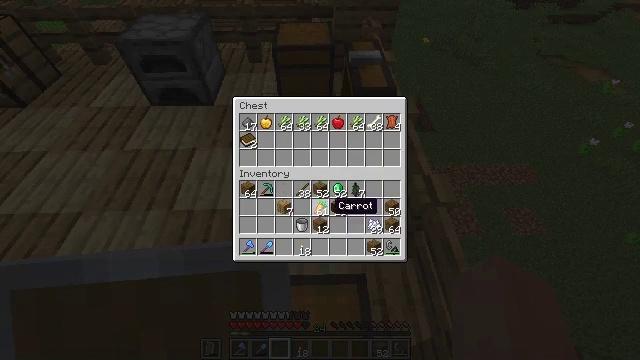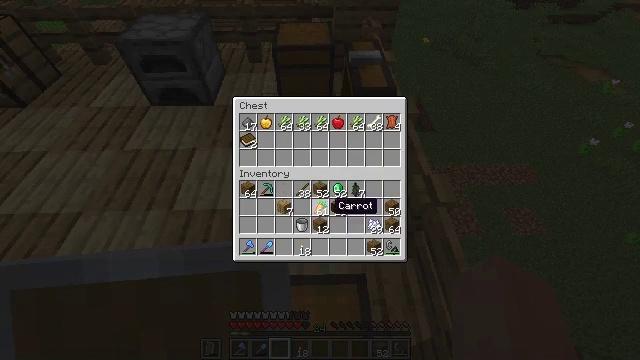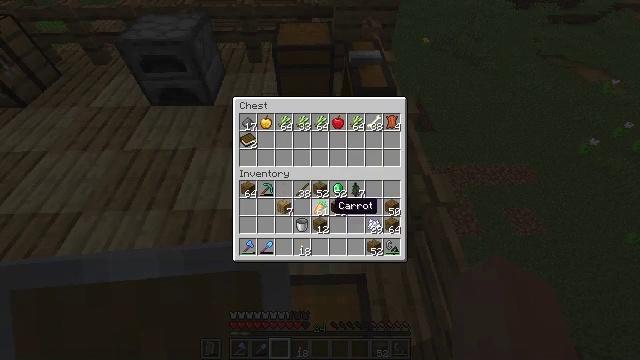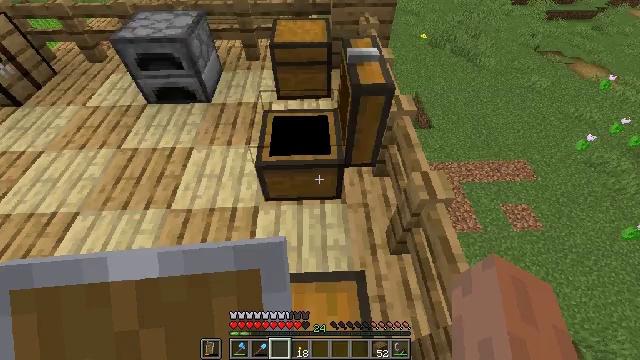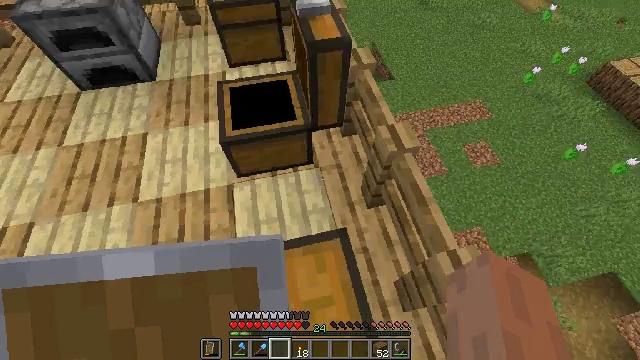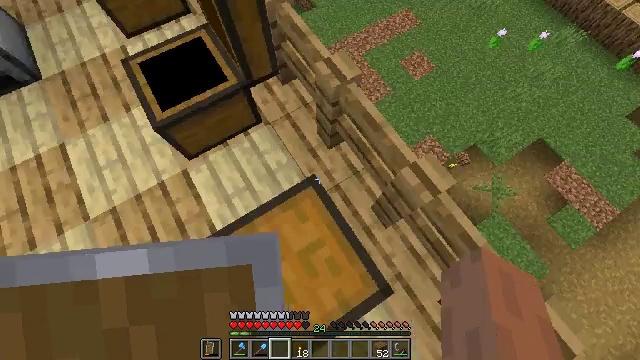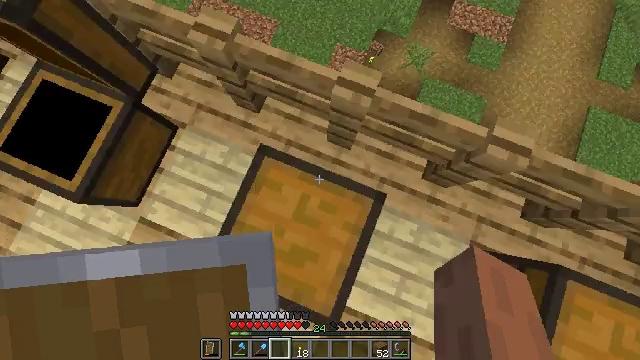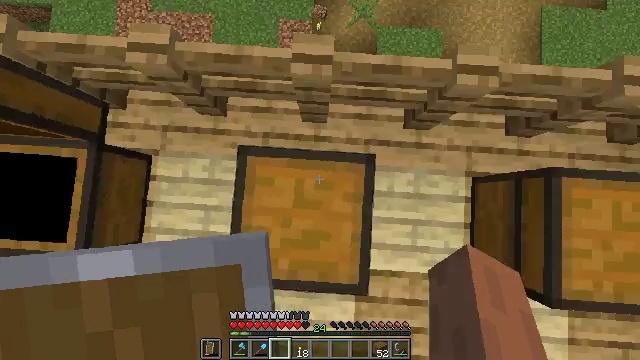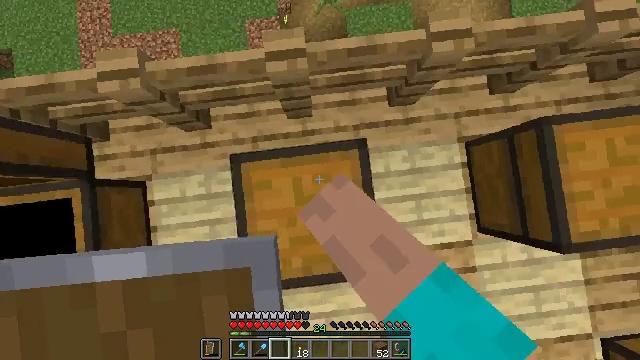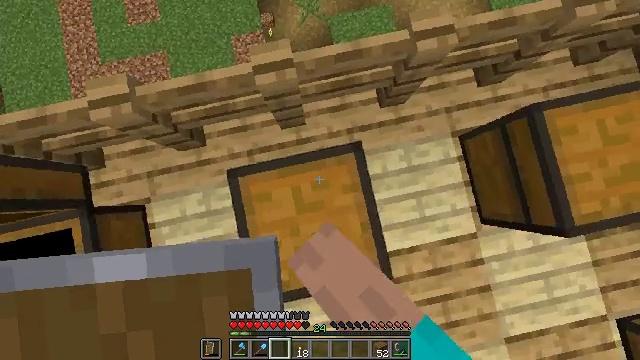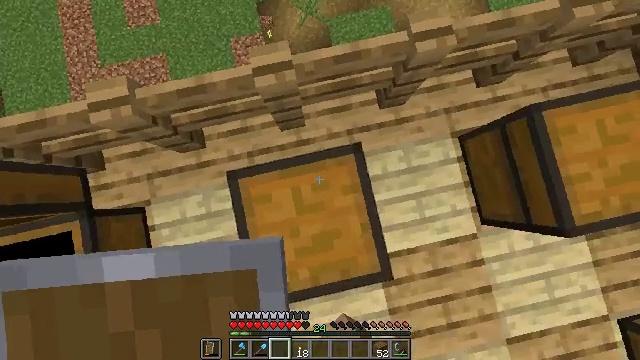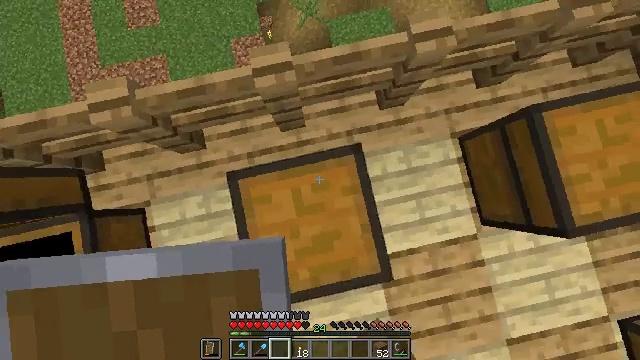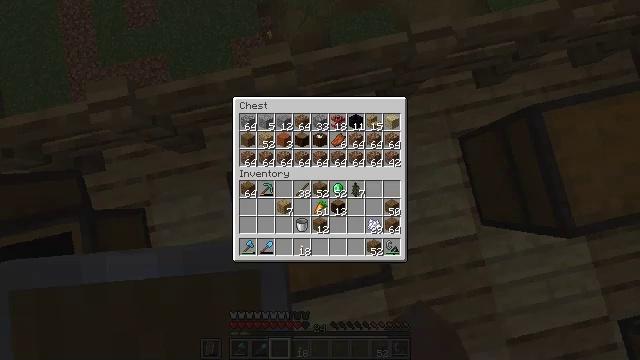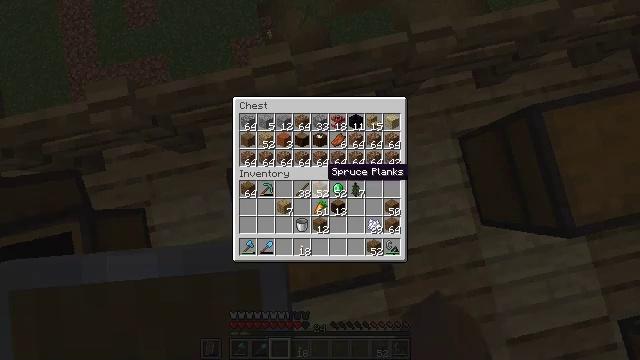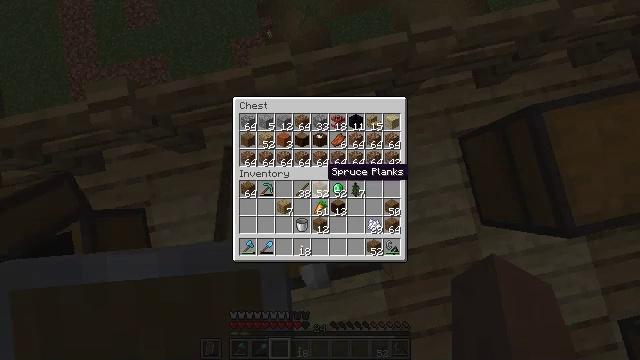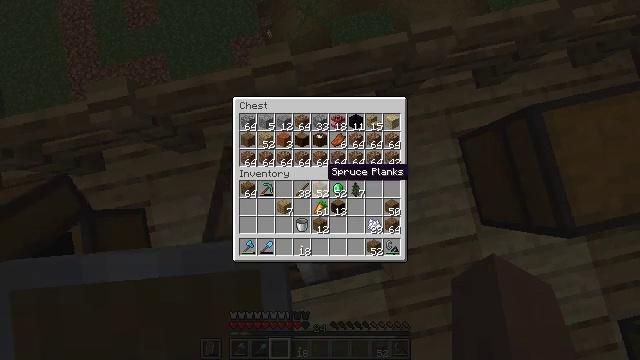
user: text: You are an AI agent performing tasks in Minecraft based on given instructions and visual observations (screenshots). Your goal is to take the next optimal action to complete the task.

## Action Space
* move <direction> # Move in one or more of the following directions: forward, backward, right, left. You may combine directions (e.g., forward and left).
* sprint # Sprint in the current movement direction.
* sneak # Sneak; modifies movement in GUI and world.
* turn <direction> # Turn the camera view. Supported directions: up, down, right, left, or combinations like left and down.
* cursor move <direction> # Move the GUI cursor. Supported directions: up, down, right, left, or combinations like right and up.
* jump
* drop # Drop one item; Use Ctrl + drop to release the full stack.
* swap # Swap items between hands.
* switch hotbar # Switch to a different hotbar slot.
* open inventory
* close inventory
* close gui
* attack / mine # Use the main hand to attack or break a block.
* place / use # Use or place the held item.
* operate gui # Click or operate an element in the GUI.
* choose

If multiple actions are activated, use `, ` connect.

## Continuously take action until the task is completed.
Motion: motion action
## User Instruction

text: Drop a flint and steel.
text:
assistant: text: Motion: no_op
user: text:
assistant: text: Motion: no_op
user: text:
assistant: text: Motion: close inventory
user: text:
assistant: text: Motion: turn right and down, close inventory
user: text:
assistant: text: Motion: turn right and down
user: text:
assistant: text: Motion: turn right and down
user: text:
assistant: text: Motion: turn right and down, use / place
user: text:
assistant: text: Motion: turn right and down, use / place
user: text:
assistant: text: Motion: turn right and up, use / place
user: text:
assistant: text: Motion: use / place
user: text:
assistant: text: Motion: no_op
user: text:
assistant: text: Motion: cursor move left, open gui
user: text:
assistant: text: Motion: cursor move right
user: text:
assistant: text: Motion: no_op
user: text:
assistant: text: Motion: no_op
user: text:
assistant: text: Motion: cursor move right
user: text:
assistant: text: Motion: cursor move right
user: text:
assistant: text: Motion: no_op
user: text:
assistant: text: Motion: no_op
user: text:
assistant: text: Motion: no_op
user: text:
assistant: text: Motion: no_op
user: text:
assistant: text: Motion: no_op
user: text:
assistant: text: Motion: no_op
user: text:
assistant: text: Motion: no_op
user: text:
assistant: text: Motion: no_op
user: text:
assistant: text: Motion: no_op
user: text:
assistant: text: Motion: no_op
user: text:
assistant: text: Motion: no_op
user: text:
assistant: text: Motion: no_op
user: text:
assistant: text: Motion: no_op